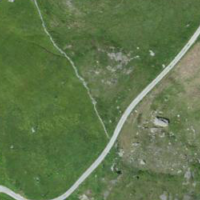
EUNIS habitat code: 26
Species observed at this site:
Tachybaptus ruficollis
Marmota marmota
Corvus corone
Anthus trivialis
Podiceps cristatus
Oenanthe oenanthe
Fulica atra
Eupeodes luniger
Anthus spinoletta
Dendrocopos major
Prunella modularis
Turdus viscivorus
Buteo buteo
Polistes dominula
Gymnadenia conopsea
Phylloscopus collybita
Dactylorhiza majalis
Cuculus canorus
Vanessa atalanta
Phoenicurus ochruros
Nucifraga caryocatactes
Aglais urticae
Falco tinnunculus
Picus viridis
Corvus corax
Dolycoris baccarum
Motacilla cinerea
Linaria cannabina
Troglodytes troglodytes
Corvus cornix
Aythya fuligula
Fringilla coelebs
Ptyonoprogne rupestris
Saxicola rubetra
Emberiza cia
Hirundo rustica
Cupido minimus
Pyrgus malvae
Pyrrhocorax graculus
Aquila chrysaetos
Callophrys rubi
Motacilla alba
Rosa pendulina